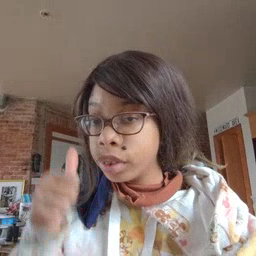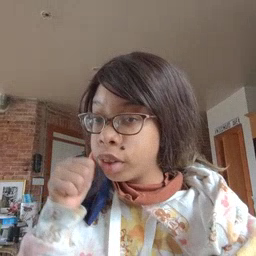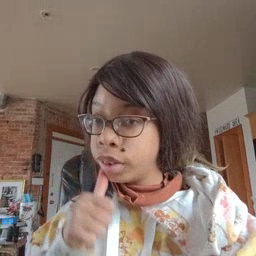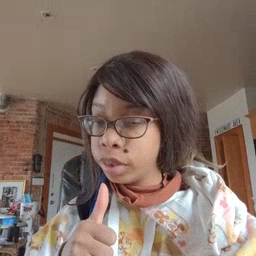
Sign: girl